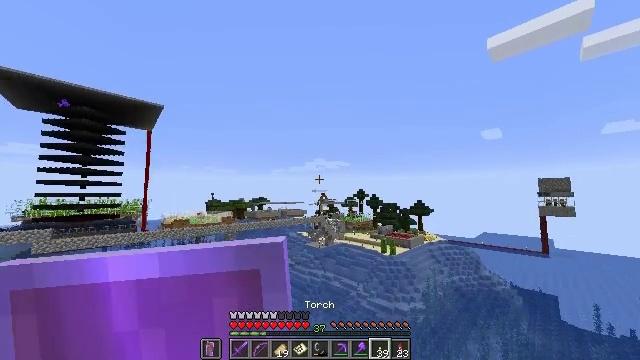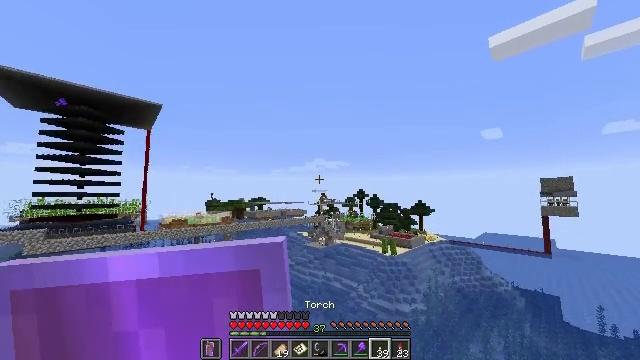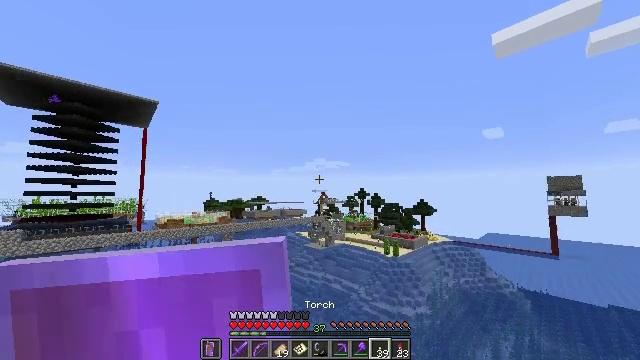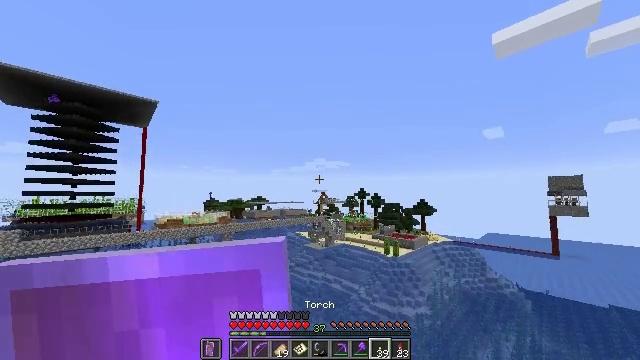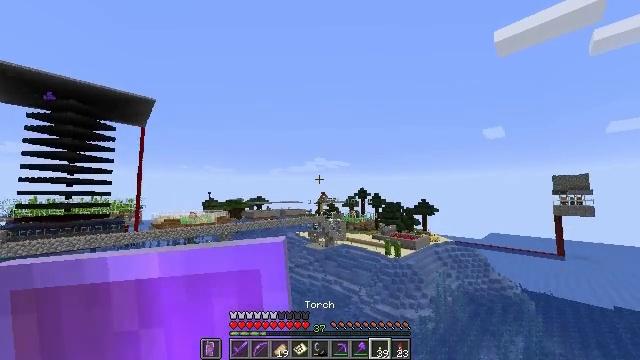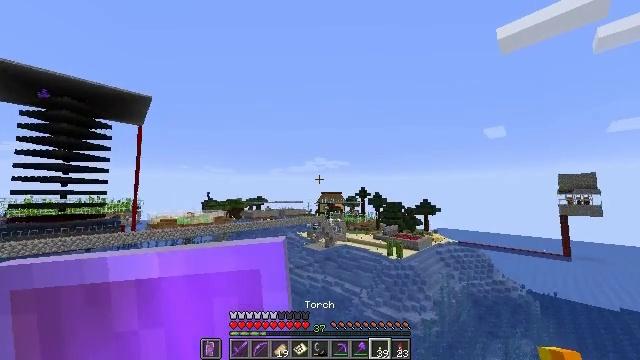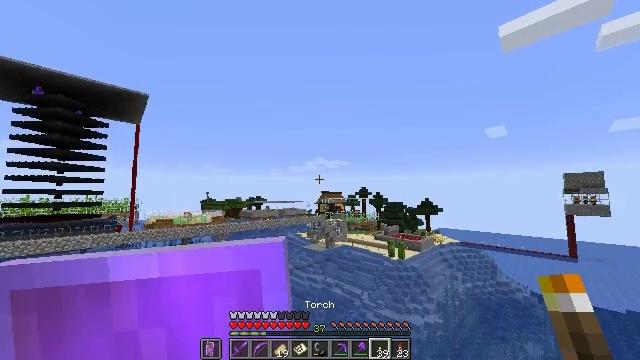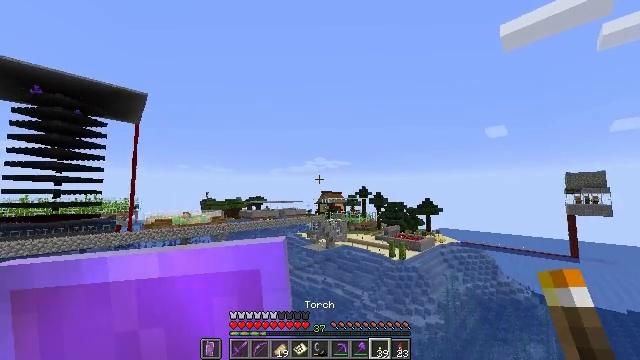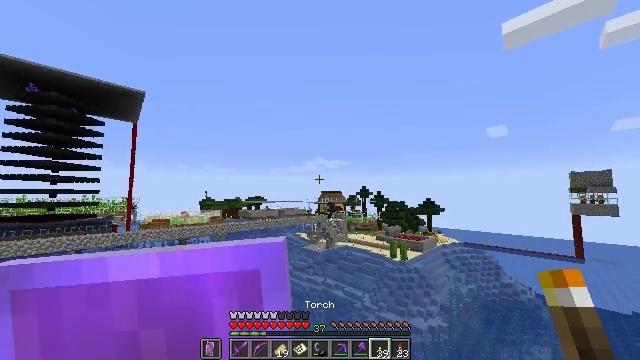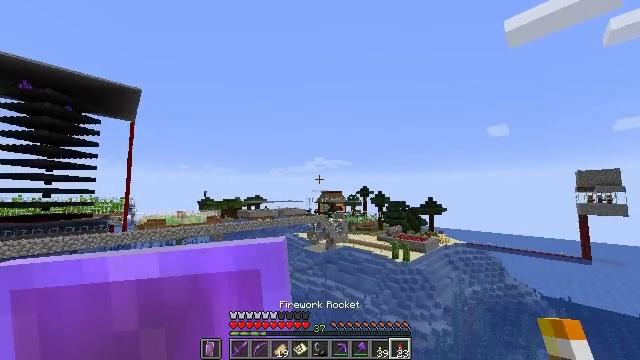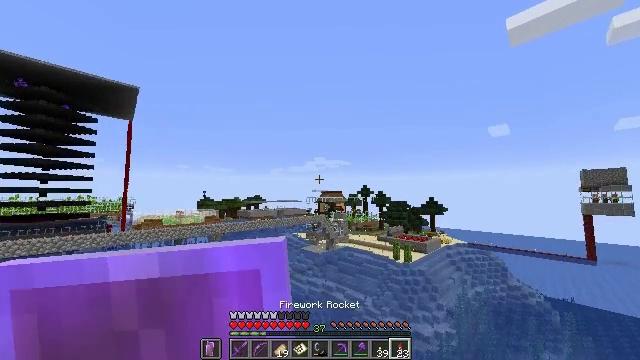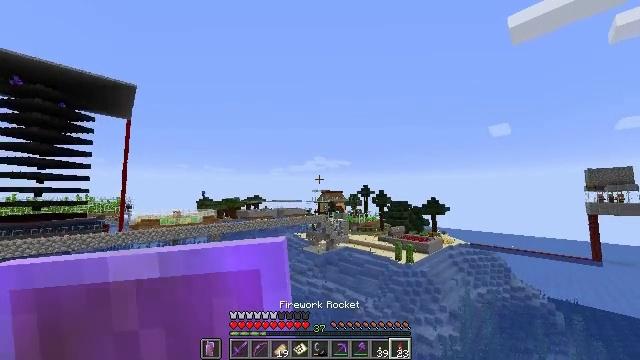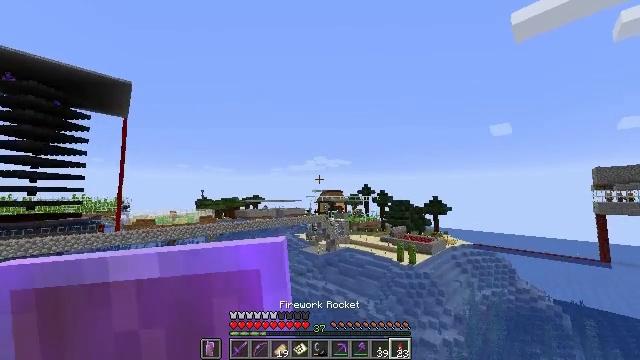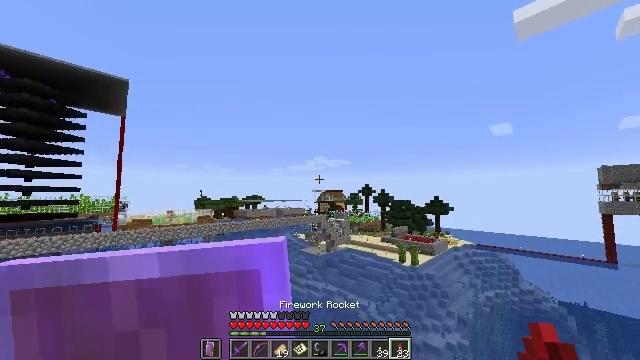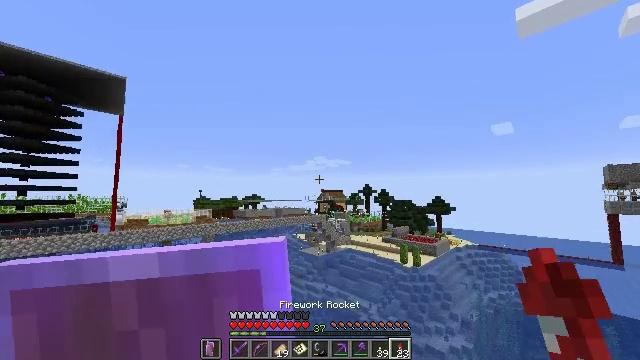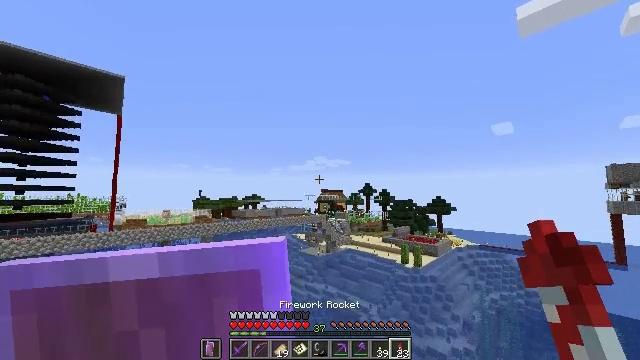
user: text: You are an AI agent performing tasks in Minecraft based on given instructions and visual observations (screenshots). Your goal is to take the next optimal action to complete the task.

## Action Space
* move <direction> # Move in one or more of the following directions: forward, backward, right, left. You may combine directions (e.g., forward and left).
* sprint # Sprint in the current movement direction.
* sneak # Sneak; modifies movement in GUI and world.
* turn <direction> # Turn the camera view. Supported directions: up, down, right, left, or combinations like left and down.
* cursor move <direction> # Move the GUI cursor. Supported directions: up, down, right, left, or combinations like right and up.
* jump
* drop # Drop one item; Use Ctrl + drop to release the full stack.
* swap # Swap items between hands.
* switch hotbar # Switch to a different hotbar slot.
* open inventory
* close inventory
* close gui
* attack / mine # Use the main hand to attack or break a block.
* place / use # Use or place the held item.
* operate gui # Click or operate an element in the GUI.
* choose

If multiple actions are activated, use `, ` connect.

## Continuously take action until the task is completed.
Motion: motion action
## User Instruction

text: Dig up the bone block in the desert or swamp biome.
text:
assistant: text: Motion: move forward, sprint
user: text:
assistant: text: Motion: move forward, sprint
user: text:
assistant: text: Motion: move forward, sprint
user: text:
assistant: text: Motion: move forward, sprint
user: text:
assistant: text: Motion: move forward, sprint
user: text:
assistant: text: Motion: move forward, sprint
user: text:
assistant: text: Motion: move forward, sprint
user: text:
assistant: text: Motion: move forward, sprint
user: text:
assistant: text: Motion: move forward, sprint
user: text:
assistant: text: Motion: move forward, sprint
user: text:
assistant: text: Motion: move forward, sprint
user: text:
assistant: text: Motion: move forward, sprint
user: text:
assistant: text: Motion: move forward, sprint
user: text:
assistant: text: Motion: move forward, sprint
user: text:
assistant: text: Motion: move forward, sprint
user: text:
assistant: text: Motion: move forward, sprint
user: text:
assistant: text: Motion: move forward, sprint, turn right and up
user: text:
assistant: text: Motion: move forward, sprint, turn right
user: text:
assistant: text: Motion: move forward, sprint, turn right
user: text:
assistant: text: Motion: move forward, sprint
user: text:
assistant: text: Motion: move forward, sprint
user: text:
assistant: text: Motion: move forward, sprint
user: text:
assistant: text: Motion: move forward, sprint
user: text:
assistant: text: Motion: move forward, sprint
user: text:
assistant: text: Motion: move forward, sprint, turn left
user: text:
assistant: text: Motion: move forward, sprint, turn left
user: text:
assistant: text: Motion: move forward, sprint
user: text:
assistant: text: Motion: move forward, sprint, turn left
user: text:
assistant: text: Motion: move forward, sprint
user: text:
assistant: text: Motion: move forward, sprint, turn left